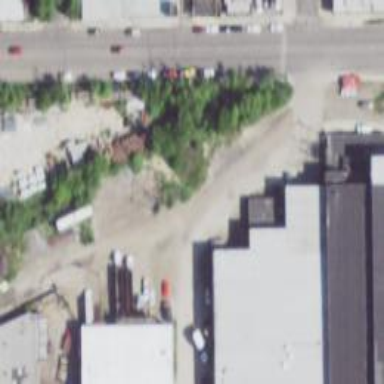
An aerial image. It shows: Abandoned railway siding.